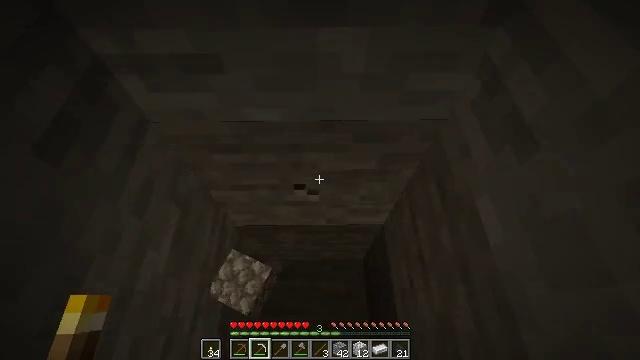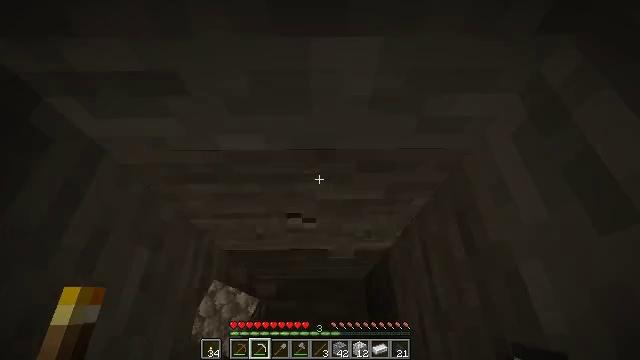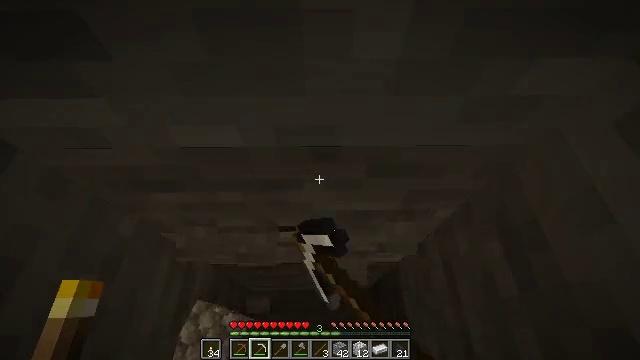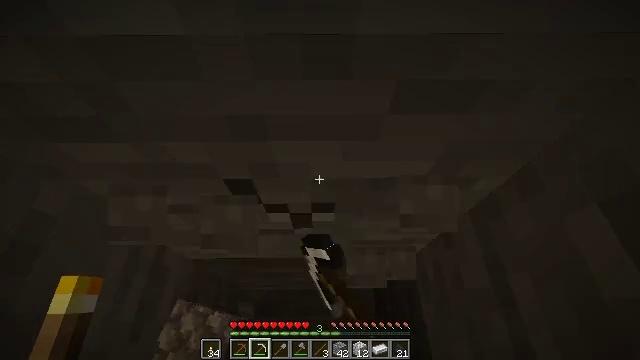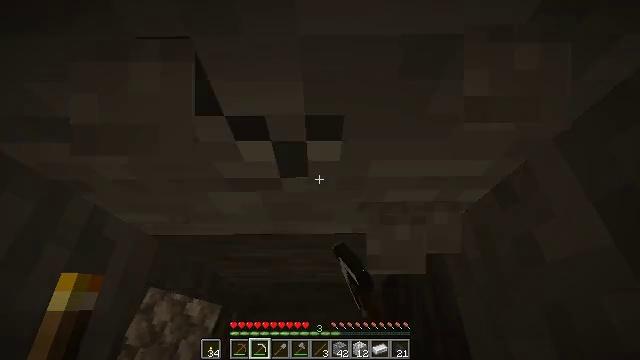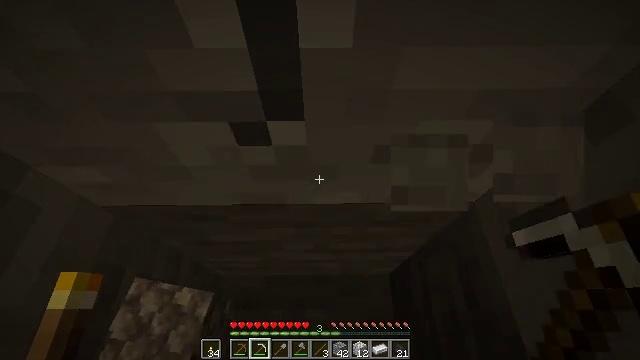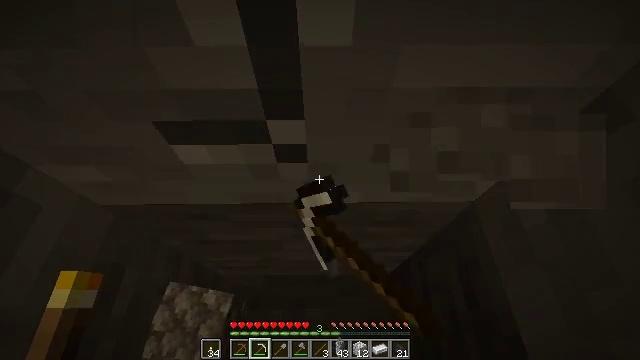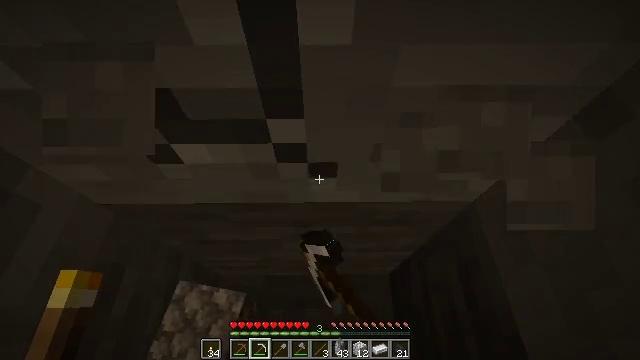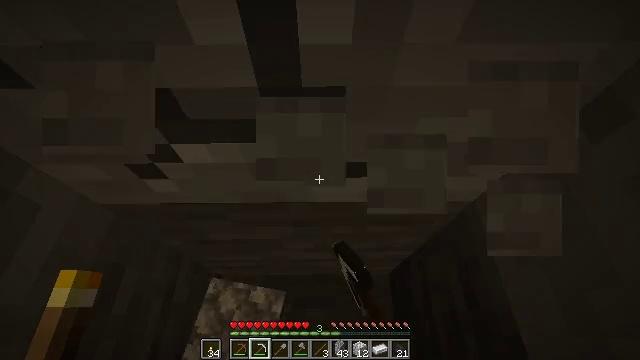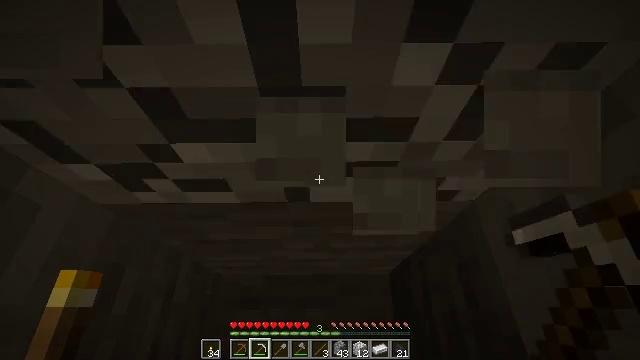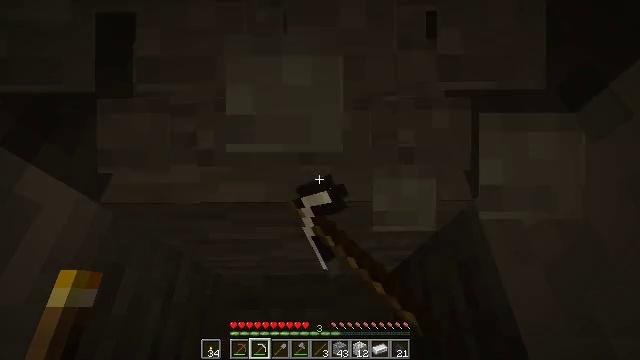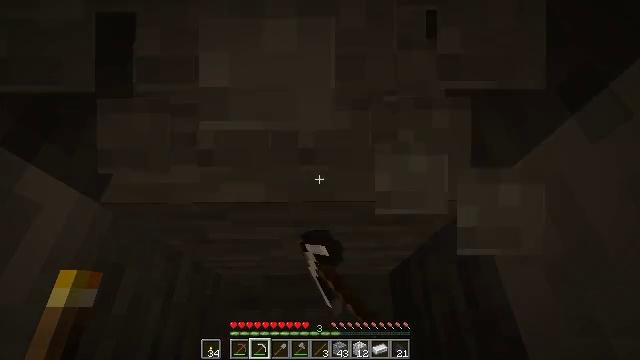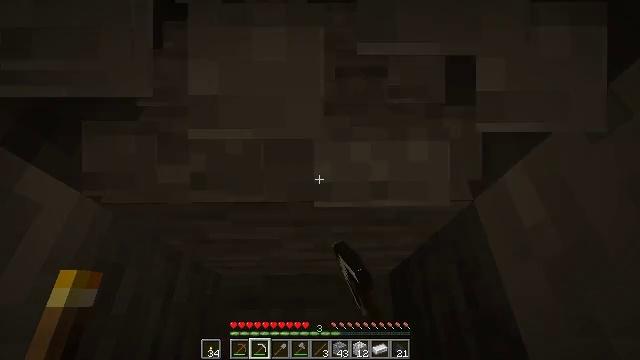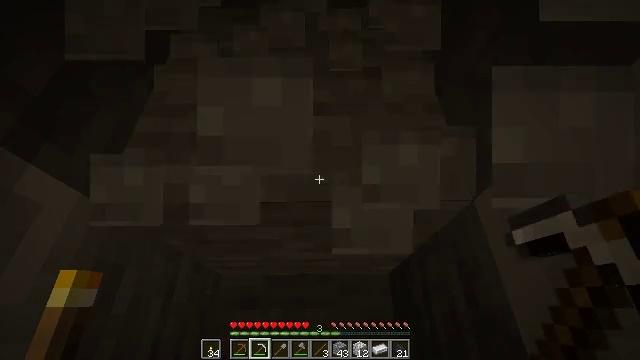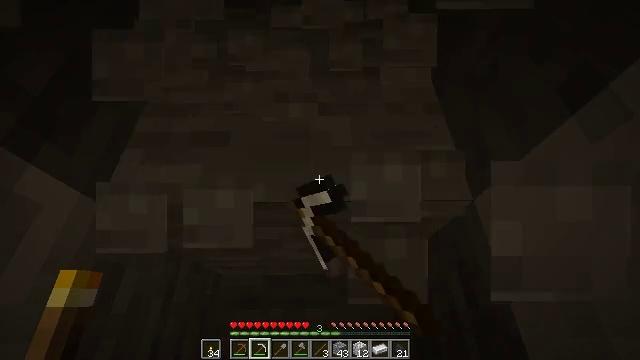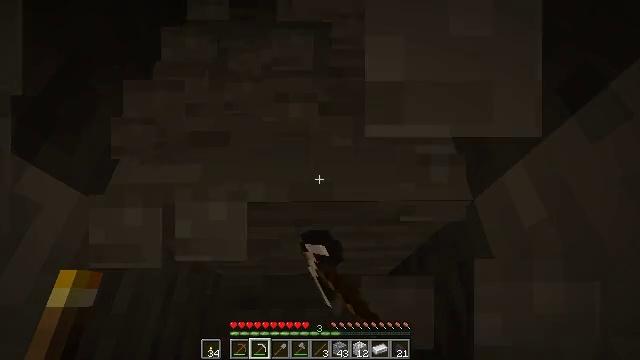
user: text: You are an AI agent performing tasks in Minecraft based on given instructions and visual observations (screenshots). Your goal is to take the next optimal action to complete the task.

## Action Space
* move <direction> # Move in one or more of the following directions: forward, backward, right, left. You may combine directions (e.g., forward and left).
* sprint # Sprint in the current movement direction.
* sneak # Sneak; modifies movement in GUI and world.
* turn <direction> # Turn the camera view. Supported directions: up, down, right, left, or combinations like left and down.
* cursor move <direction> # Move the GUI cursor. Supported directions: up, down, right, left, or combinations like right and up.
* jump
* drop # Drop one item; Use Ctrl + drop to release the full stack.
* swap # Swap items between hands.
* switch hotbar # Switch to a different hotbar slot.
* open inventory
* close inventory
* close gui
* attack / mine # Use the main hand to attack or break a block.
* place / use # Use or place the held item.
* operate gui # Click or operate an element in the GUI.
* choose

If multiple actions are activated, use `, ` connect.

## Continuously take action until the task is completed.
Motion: motion action
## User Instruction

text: Collect stone from the mine.
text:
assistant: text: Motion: move forward, attack / mine
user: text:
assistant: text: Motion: attack / mine
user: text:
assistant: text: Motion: attack / mine
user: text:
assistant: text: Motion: attack / mine
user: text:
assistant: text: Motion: attack / mine
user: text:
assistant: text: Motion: attack / mine
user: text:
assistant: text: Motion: attack / mine
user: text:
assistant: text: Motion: attack / mine
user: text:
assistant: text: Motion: attack / mine
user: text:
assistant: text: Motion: attack / mine
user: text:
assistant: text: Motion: attack / mine
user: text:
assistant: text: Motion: attack / mine
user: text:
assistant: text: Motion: attack / mine
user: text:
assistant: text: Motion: attack / mine
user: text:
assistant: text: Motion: attack / mine
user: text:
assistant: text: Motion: attack / mine
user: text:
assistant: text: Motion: attack / mine
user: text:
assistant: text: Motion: attack / mine
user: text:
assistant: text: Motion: attack / mine
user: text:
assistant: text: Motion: attack / mine
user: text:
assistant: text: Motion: attack / mine
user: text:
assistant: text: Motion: attack / mine
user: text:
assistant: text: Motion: attack / mine
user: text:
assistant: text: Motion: attack / mine
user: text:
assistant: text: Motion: attack / mine
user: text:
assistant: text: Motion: attack / mine
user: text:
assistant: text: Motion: attack / mine
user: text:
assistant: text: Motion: attack / mine
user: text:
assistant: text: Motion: attack / mine
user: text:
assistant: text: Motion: attack / mine